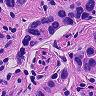
Metastatic tissue present: yes